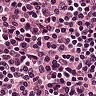
Metastatic tissue present: no